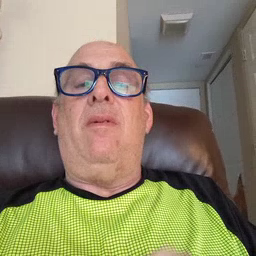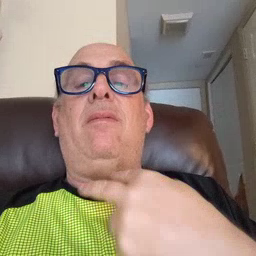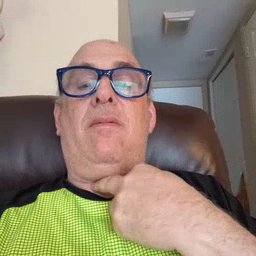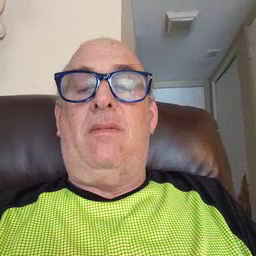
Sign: stuck